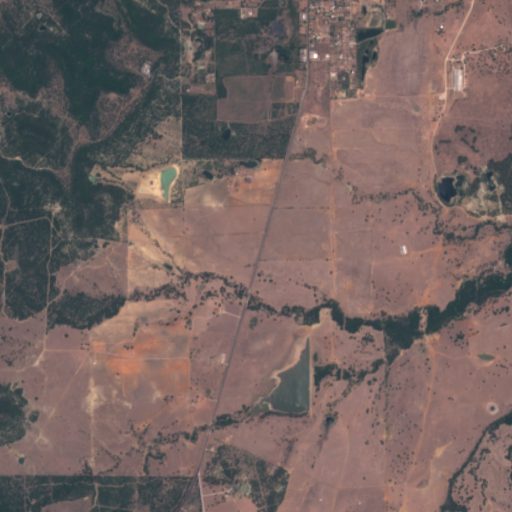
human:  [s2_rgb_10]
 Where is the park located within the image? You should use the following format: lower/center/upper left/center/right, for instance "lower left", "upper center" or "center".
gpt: The park is located in the upper center of the image.
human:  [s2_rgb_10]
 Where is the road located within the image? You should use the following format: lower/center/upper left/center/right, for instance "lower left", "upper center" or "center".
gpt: There is no road in the image.